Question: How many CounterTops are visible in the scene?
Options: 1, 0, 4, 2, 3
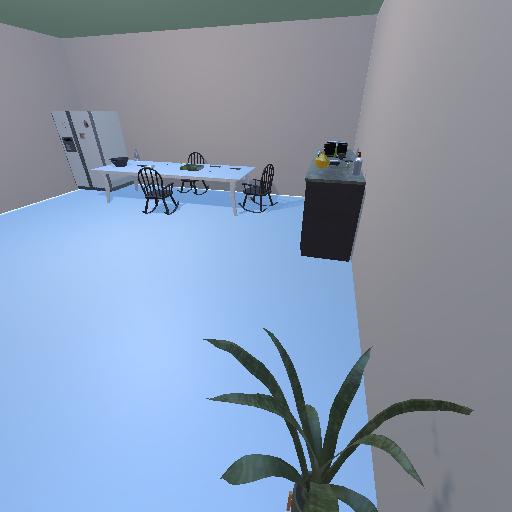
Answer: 1